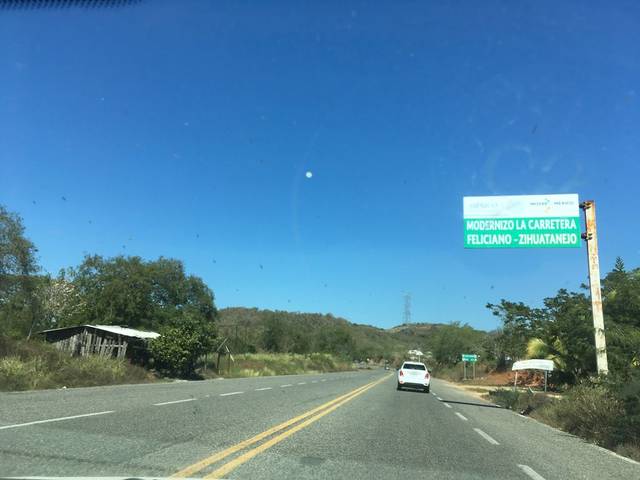
Region: Mexico
Coordinates: 17.776, -101.678